Aerial crown-view tile of a tropical tree (Barro Colorado Island, Panama), acquired 20250124:
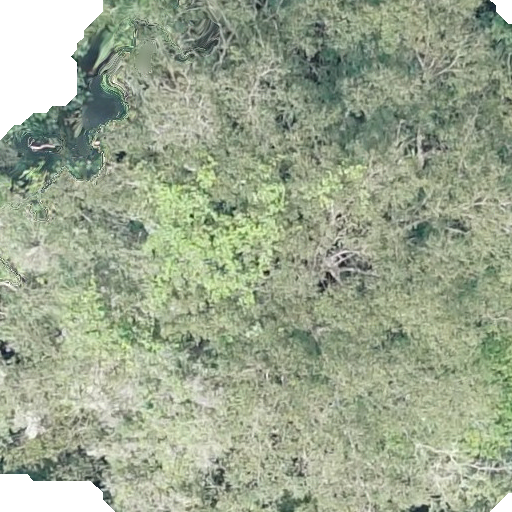
Species: Hura crepitans
GBIF accepted scientific name: Hura crepitans
Crown area: 501.412 m²